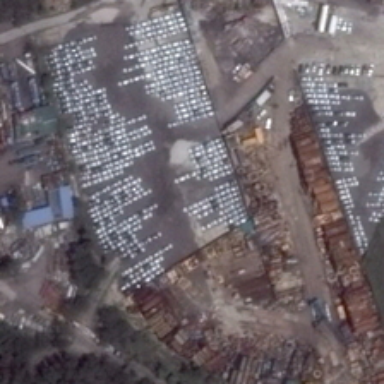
A lot of industrial zones along the lake .